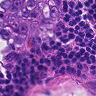
Metastatic tissue present: yes